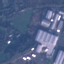
Label: Industrial